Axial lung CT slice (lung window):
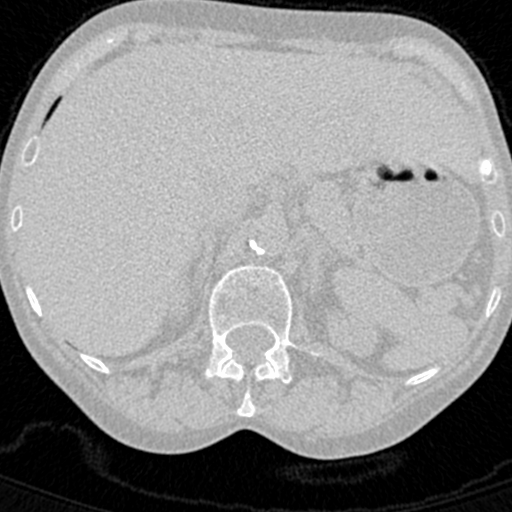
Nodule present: no